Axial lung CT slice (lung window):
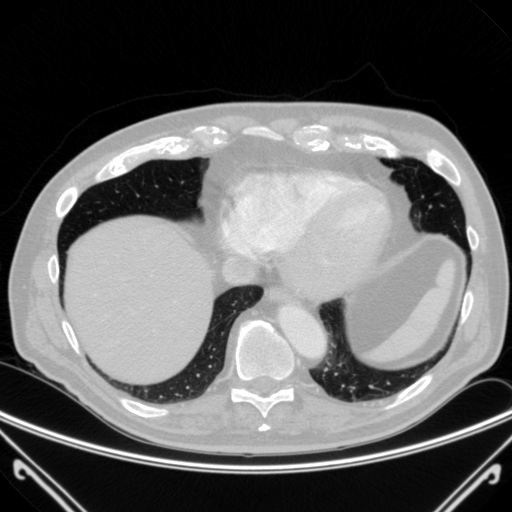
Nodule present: no